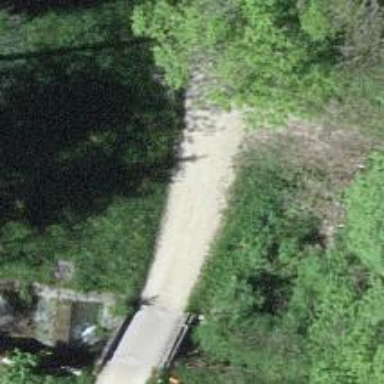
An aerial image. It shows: Track road on gravel surface leading over bridge with grade 2 track type.